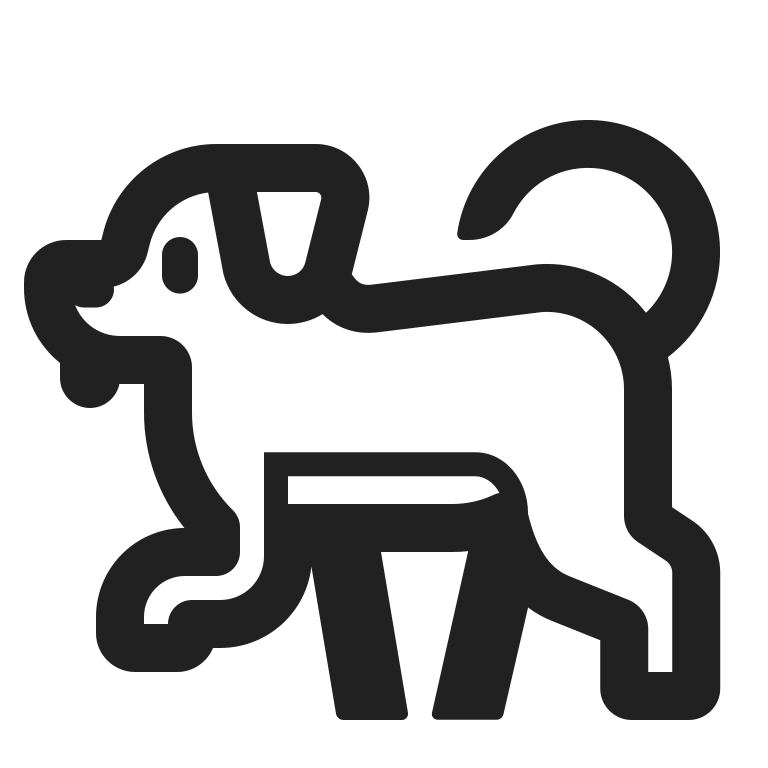
dog high contrast